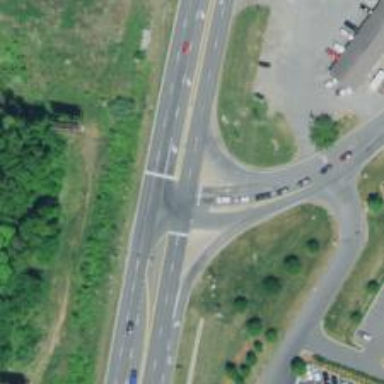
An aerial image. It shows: Trunk highway.